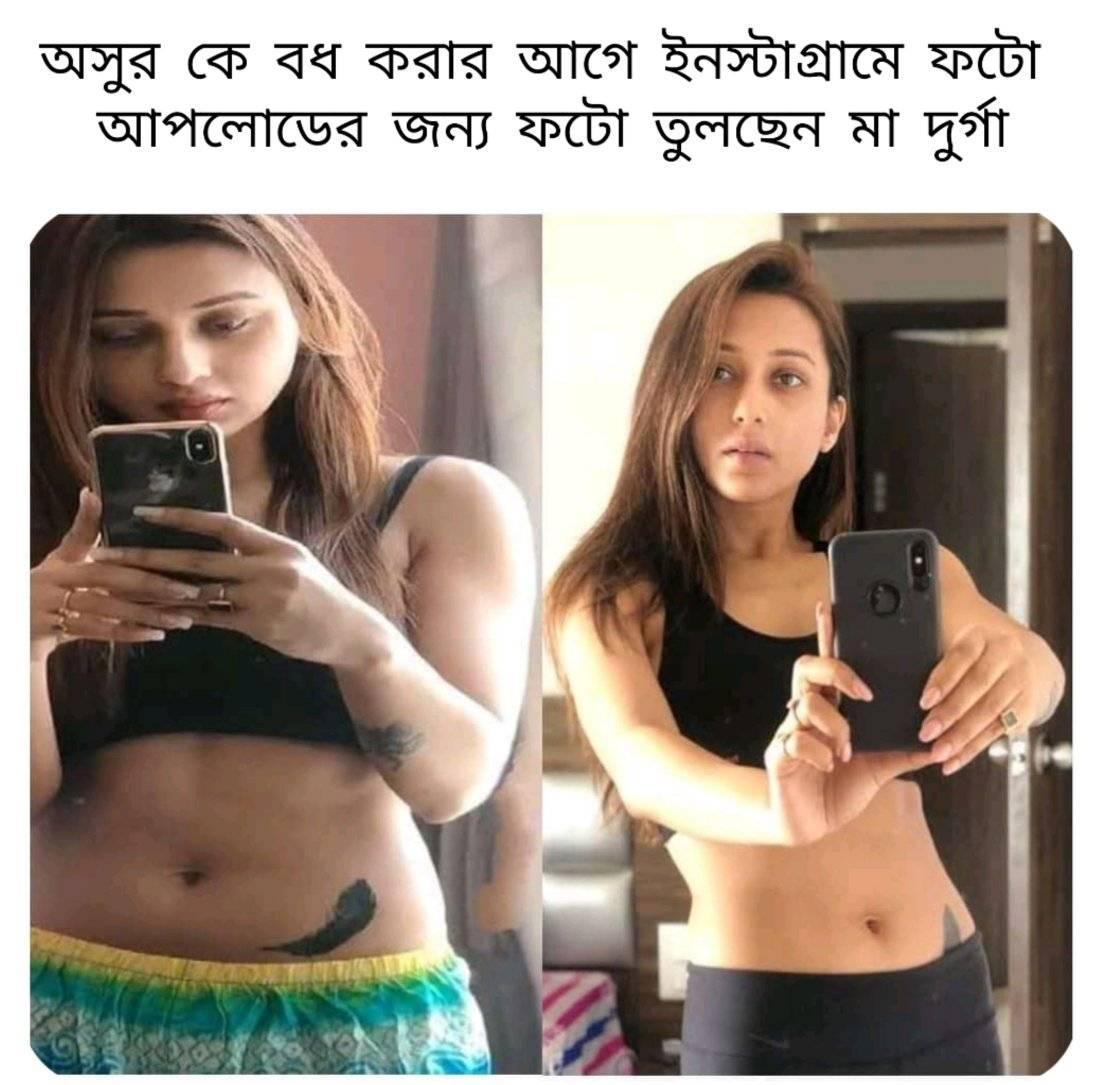
Caption: অসুর কে বধ করার আগে ইনস্টাগ্রামে ফটো আপলোডের জন্য ফটো তুলছেন মা দুর্গা
Label: hate